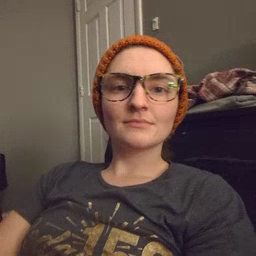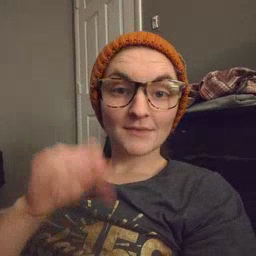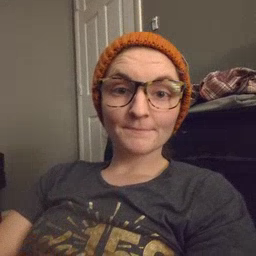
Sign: can